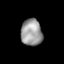
Tissue: lung
Cell type: Epithelial cells
Senescence score: 0.225
Nuclear area (px): 558
Mean DAPI intensity: 154.527